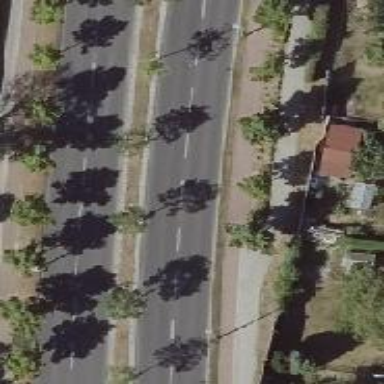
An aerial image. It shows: Avenue lined with broadleaved deciduous trees.